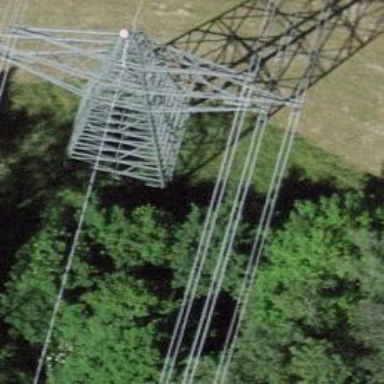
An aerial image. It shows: Towering power structure.